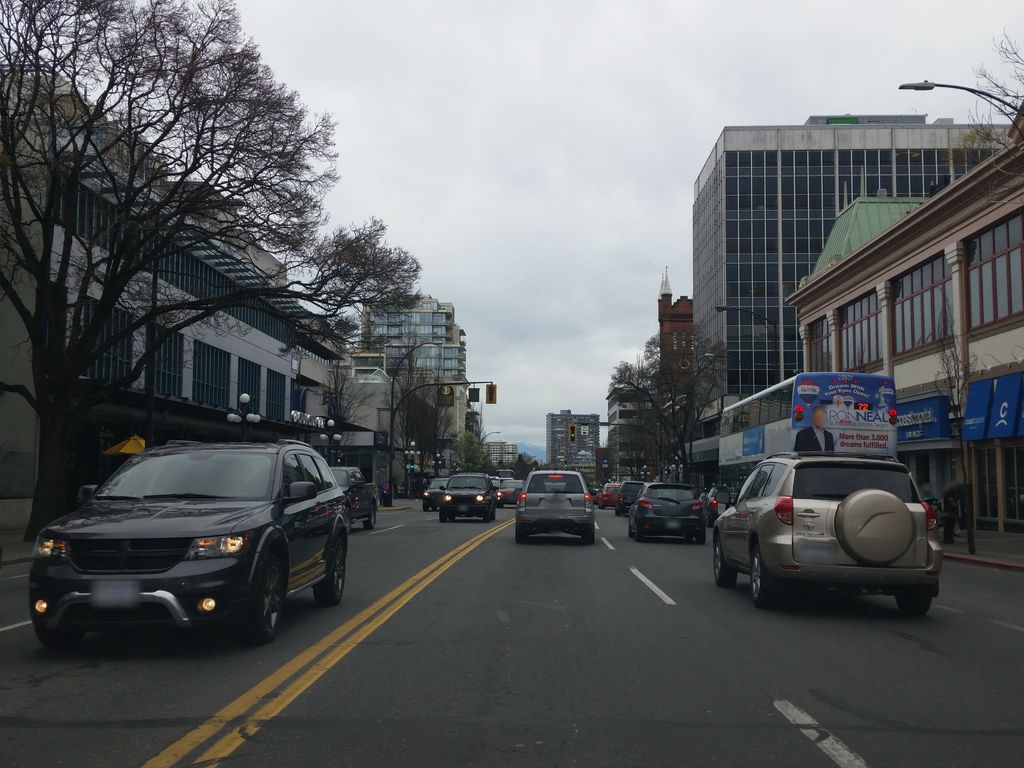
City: victoria